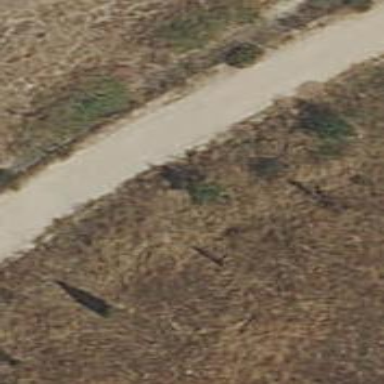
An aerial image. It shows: Gravel track with grade 2 quality.